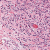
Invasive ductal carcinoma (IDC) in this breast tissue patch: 1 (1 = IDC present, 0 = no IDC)